Question: I can generate the following XML Document however i'm having trouble with the version attribute on the 'ISKeyValueList'element. I am using the xmlSerializer. I should note that this XML is being passed to an API which requires the exact structure as follows.
'''
<Userdata>
<ISKeyValueList version="1.00">
<Item type="String" key="AgeOfDependents">8,6,1<Item/>
<Item type="Boolean" key="SecuritiesInPosession"> True </Item>
<Item type="Boolean" key="SecuritiesOwners"> True </item>
</ISKeyValueList>
</Userdata>
'''
I have read several stack overflow bounties from which I have learned that to add the version attribute to the list I had to move the list into another class. The following generates the structure above however it adds an extra element which I want to avoid.
'''
UserData newUserData = new UserData();
newUserData.ISKeyValueList = new DataProperties();
newUserData.ISKeyValueList.Items = new List<Item>()
{
new Item()
{
Type = "String",
Key = "AgeOfDependents",
//Add data from form
Value = string.Join(",", application.applicants[0].ageOfDependants)
},
new Item(){ Type = "Boolean", Key = "SecuritiesInPossession", Value = "True" }
};
newClientDetails.UserData = newUserData;
//Pass object to serializer here
'''
'''
public class UserData
{
public DataProperties ISKeyValueList { get; set; }
}
public class DataProperties
{
[XmlAttribute("version")]
public string Version { get; set; }
public List<Item> Items { get; set; }
public DataProperties()
{
Version = "1.00";
}
}
public class Item
{
[XmlAttribute("type")]
public string Type { get; set; }
[XmlAttribute("key")]
public string Key { get; set; }
[XmlText]
public string Value { get; set; }
}
'''

However this add extra, unwanted element (highlighted above) to the XML Document. Is there a way I can remove this extra element by configuring the model as i'd rather avoid setting up custom serializers etc.
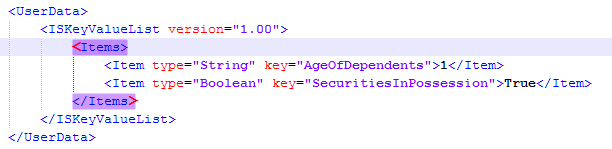
Answer: Add the attribute '[XmlElement("Item")]' to your 'DataProperties.Items' property.